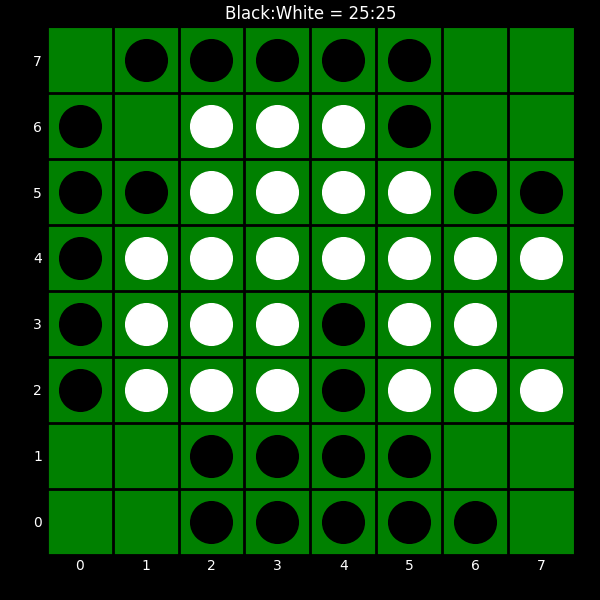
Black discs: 25
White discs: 25